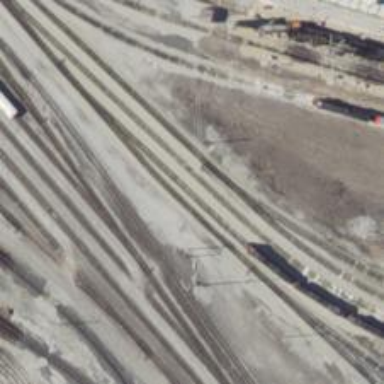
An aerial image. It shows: Abandoned railway yard.